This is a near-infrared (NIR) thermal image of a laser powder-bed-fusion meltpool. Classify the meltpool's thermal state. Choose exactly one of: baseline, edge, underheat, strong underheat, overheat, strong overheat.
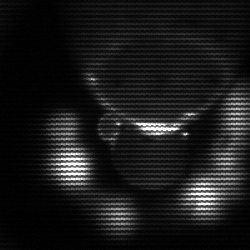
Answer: edge